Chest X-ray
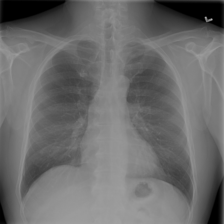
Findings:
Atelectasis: negative
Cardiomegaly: negative
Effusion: negative
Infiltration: negative
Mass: negative
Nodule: positive
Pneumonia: negative
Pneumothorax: negative
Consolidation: negative
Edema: negative
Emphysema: negative
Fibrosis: negative
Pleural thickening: negative
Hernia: negative